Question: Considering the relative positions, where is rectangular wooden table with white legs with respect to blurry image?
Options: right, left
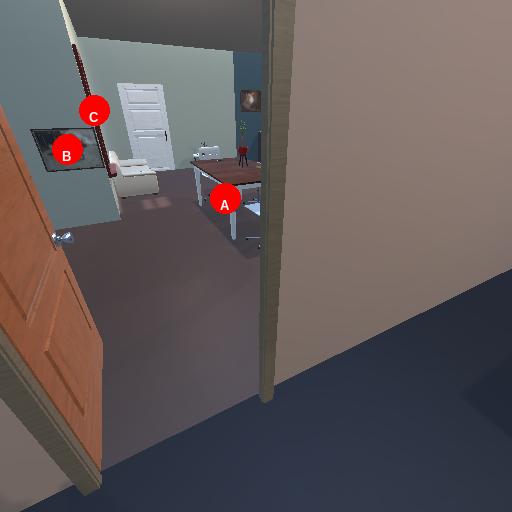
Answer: right